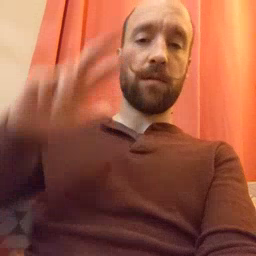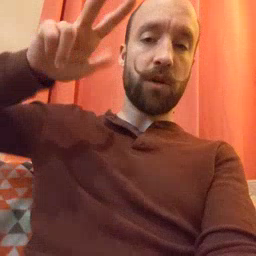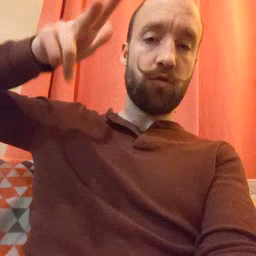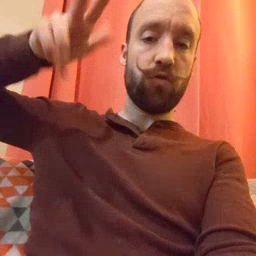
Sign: helicopter